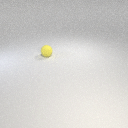
small yellow rubber sphere